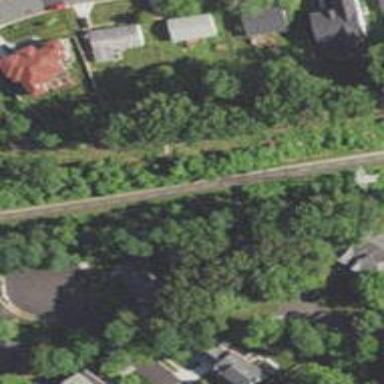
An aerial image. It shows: Asphalt cycleway running alongside abandoned railway.